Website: lowes
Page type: delivery-shipping
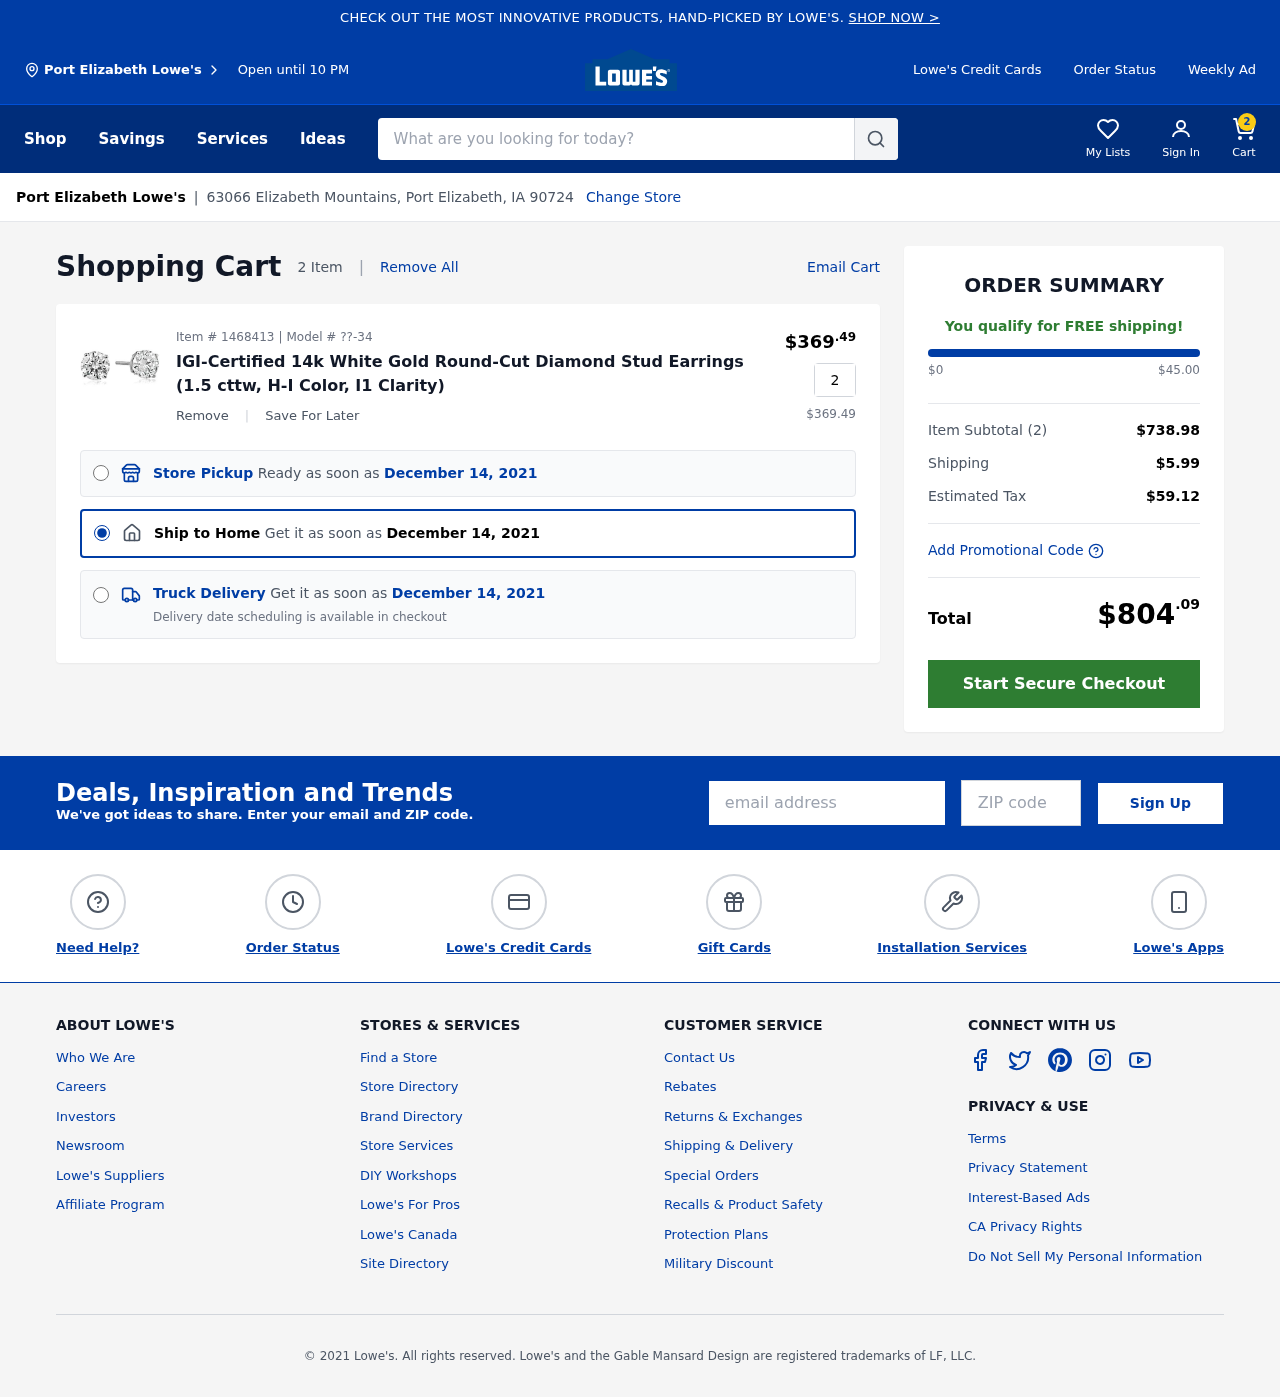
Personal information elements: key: PII_CITY
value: Port Elizabeth
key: PII_EMAIL
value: michelledean@gmail.com
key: PII_POSTCODE
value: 90724
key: PII_STREET
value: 63066 Elizabeth Mountains
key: PII_CITY2
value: Port Elizabeth
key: PII_CITY_STATE_ZIP
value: Port Elizabeth, IA 90724
Product elements: key: PRODUCT1_NAME
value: IGI-Certified 14k White Gold Round-Cut Diamond Stud Earrings (1.5 cttw, H-I Color, I1 Clarity)
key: PRODUCT1_PRICE
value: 369.49
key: PRODUCT1_QUANTITY
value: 2
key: PRODUCT1_MODEL
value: ??-34
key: PRODUCT1_PRICE2
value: $369.49
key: PRODUCT1_ITEM_NUMBER
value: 1468413
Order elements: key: ORDER_NUM_ITEMS
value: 2
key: ORDER_DELIVERY_DATE
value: December 14, 2021
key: ORDER_DELIVERY_DATE2
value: December 14, 2021
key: ORDER_DELIVERY_DATE3
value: December 14, 2021
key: ORDER_SUBTOTAL
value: $738.98
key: ORDER_SHIPPING_COST
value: $5.99
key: ORDER_TAX
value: $59.12
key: ORDER_TOTAL
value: $804.09
Search elements: key: HEADER_SEARCH
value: What are you looking for today?